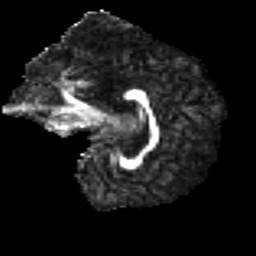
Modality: FA
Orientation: sagittal
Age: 38
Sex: female
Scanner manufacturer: ge
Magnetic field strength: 3 T
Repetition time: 7.8 s
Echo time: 0.0614 s